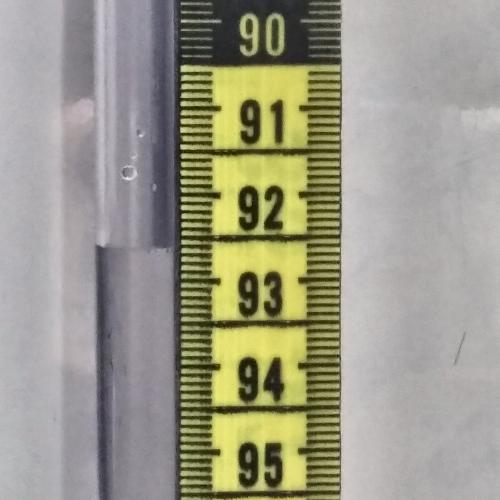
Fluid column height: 92.6 cm